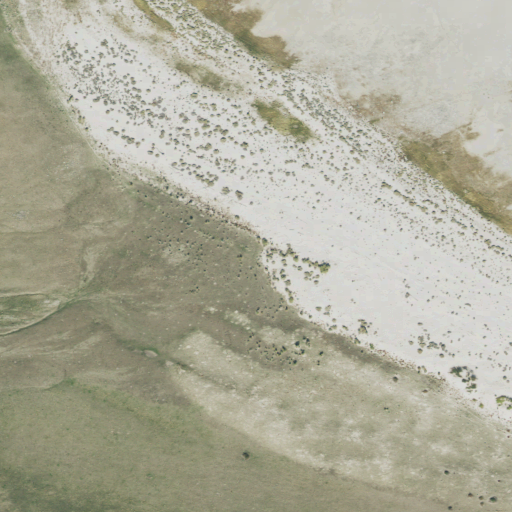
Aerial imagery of valley in Utah named Pass Canyon containing grassland, shrub, barren land, and herbaceous wetlands